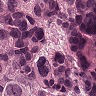
Metastatic tissue present: yes